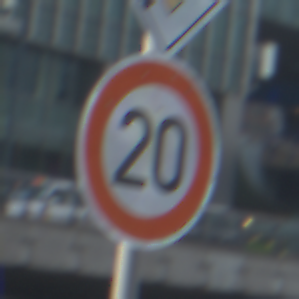
Verkehrszeichen: Geschwindigkeit20
Zusatzzeichen oben: EndeVorfahrtsstrasse
Umgebung: Outdoor, Urban
Tageszeit: MorningAfternoon
Wetter: PartlyCloudy
Licht: Natural
Jahreszeit: NotSpecified
Kontrast: LowContrast